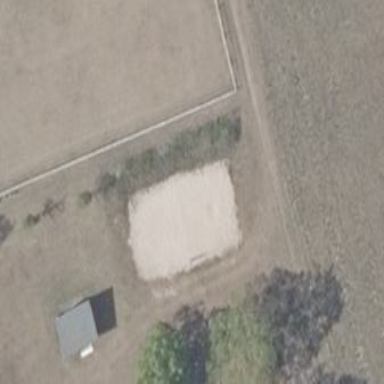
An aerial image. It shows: Beach volleyball pitch for leisure activities.